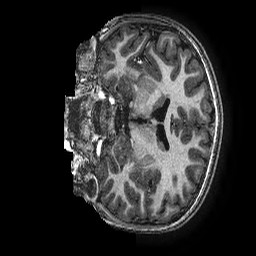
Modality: T1w
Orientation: coronal
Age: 10
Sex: female
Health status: ill
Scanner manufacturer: ge
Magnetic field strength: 3 T
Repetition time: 0.00766 s
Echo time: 0.003476 s